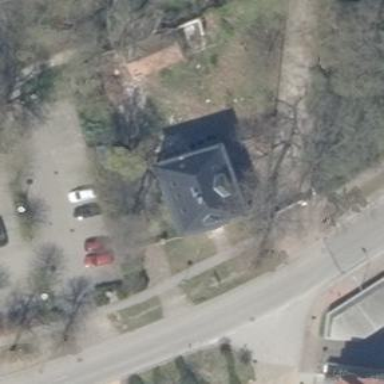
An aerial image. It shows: Apartment building with hipped roof.